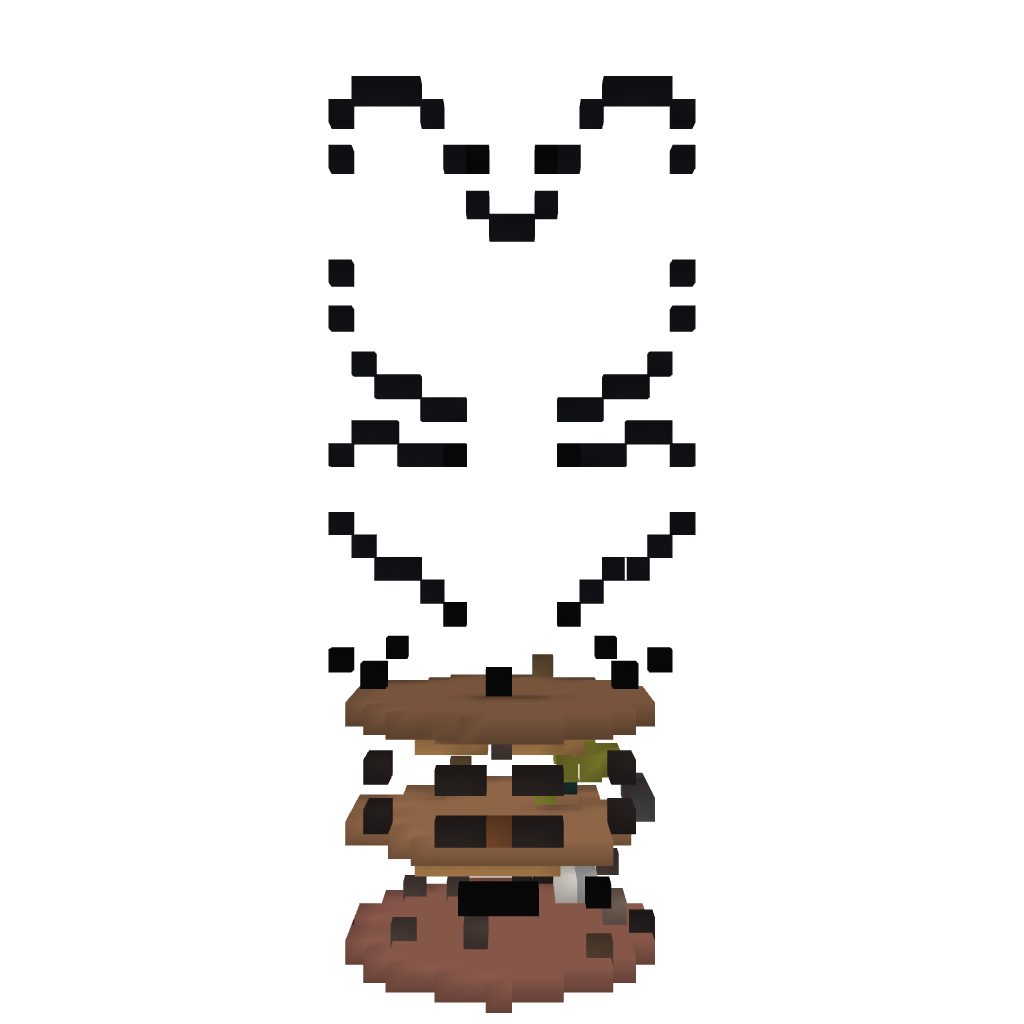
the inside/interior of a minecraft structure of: Mario Flower Home